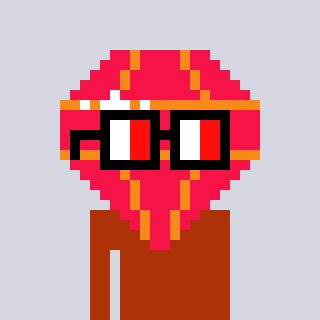
a pixel art character with square glasses with black frames and red eyes, a red diamond-shaped head and a hotbrown-colored body on a cool background